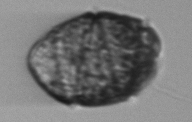
Label: Margalefidinium